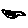
Label: bird